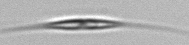
Label: Cylindrotheca